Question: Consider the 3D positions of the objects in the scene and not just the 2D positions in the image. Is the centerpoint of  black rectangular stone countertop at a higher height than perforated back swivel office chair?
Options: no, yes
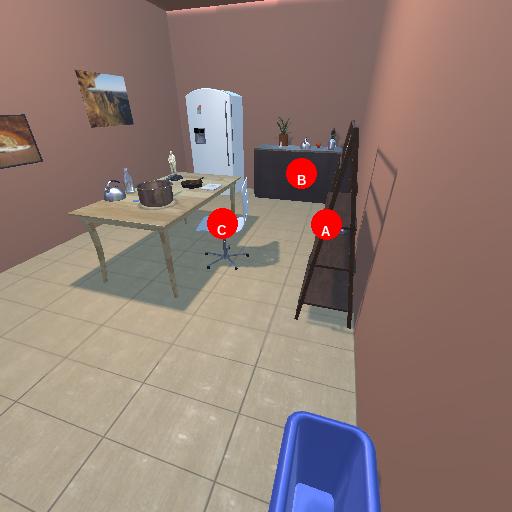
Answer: no